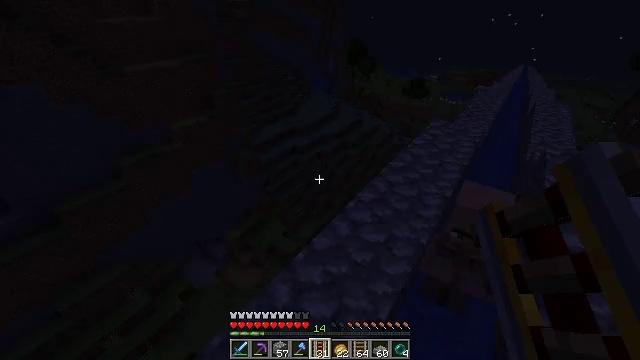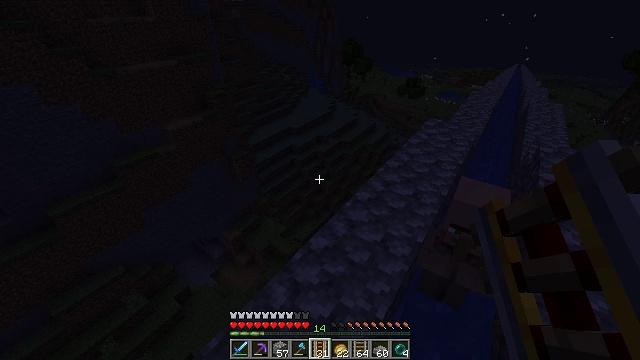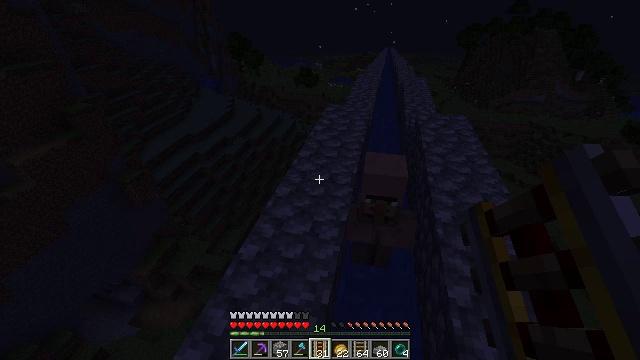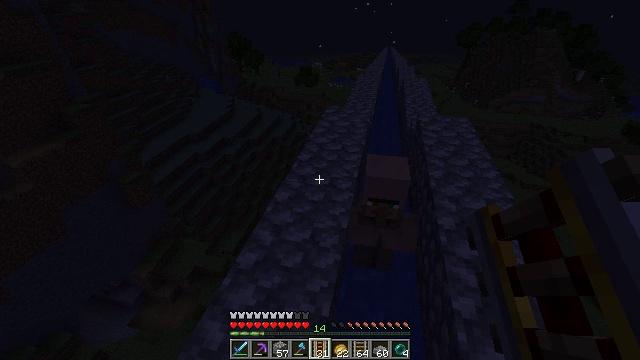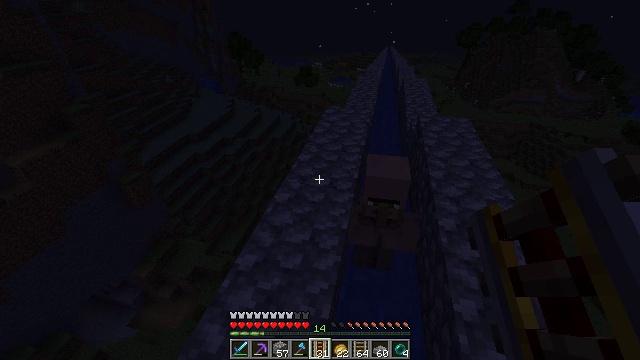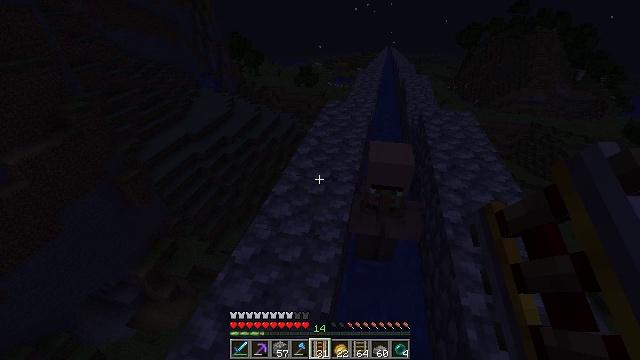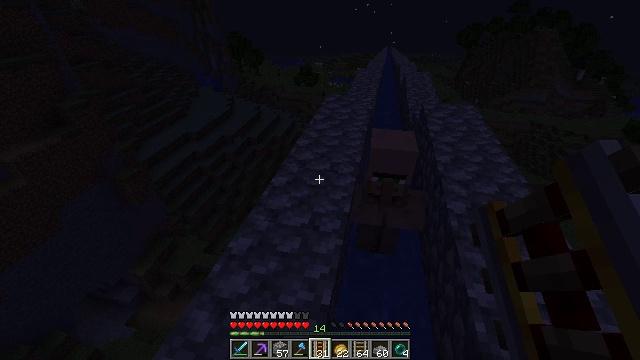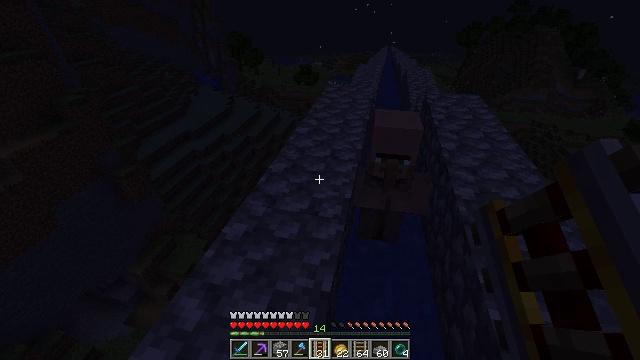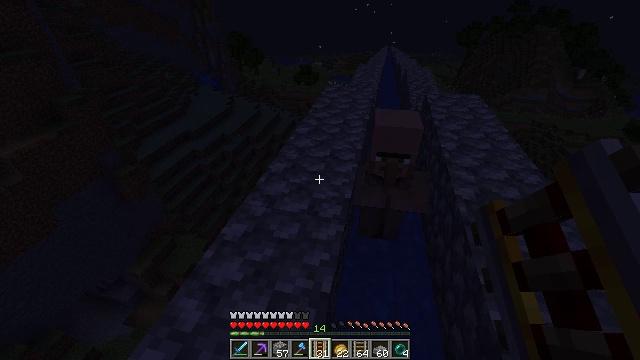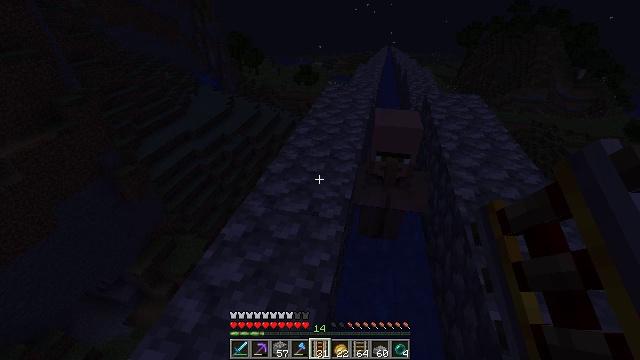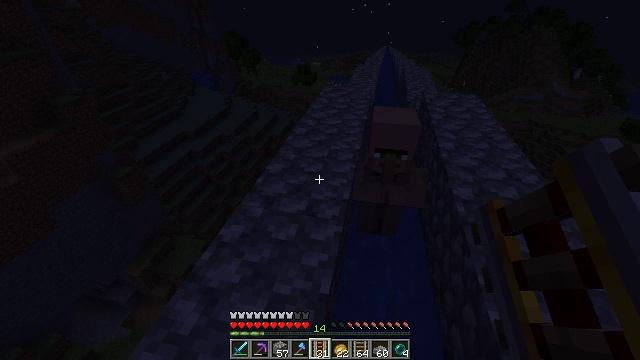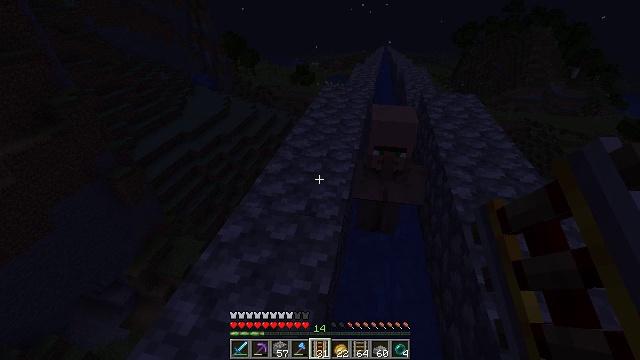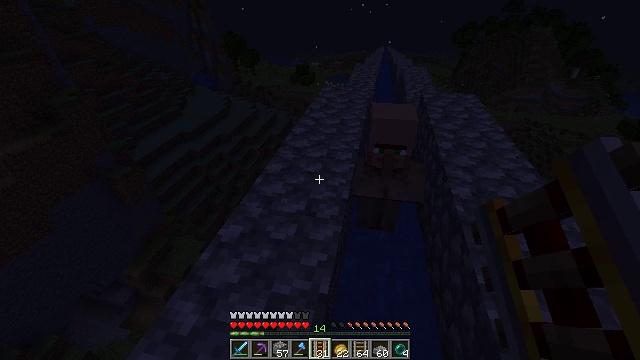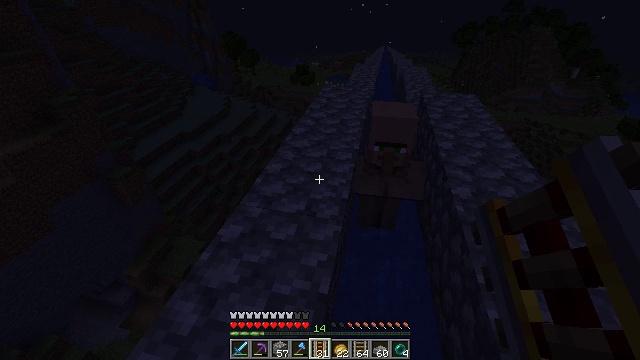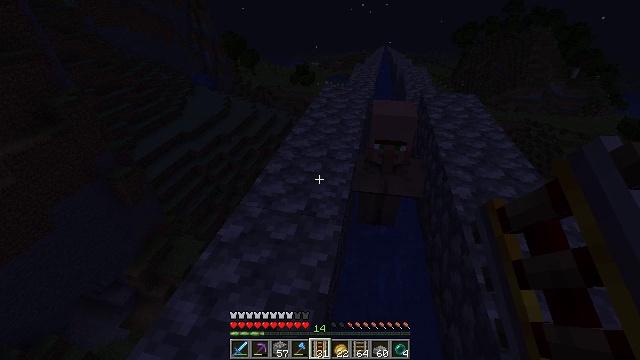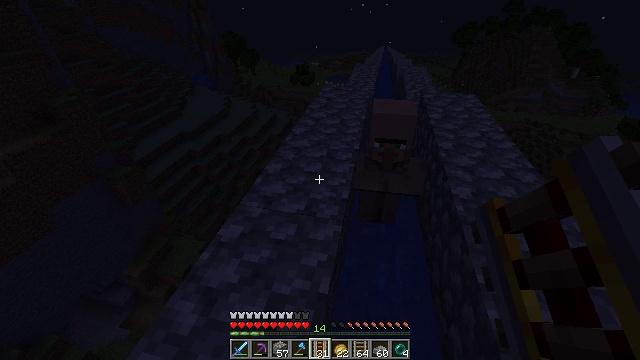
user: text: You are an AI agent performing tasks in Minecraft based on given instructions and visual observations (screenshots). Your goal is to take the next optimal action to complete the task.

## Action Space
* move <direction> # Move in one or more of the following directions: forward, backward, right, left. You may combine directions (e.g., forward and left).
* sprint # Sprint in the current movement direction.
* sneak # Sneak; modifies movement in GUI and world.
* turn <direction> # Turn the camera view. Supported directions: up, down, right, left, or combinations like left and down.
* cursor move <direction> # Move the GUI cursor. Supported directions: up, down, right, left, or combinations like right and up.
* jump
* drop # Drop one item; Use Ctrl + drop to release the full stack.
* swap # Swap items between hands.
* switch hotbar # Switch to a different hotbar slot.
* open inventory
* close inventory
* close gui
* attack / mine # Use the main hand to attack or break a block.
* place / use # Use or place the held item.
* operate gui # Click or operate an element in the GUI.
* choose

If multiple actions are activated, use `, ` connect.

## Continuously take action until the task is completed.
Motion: motion action
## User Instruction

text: Get dirt block.
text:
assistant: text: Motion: no_op
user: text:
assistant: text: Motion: move forward, turn right and down
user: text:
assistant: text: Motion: no_op
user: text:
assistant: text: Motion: no_op
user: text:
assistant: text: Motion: no_op
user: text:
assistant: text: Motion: no_op
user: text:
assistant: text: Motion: no_op
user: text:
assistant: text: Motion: no_op
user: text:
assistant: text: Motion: no_op
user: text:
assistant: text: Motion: no_op
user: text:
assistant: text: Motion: no_op
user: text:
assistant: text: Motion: no_op
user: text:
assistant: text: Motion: no_op
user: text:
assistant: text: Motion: no_op
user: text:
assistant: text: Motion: no_op
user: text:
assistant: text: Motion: move left
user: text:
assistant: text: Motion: move left
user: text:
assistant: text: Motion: move left, turn right
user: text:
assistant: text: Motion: turn right and up
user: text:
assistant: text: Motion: turn right and up
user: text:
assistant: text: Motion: turn right and up
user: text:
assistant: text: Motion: no_op
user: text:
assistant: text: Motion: no_op
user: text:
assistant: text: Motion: no_op
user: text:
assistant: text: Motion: no_op
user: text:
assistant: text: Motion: no_op
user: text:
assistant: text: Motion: no_op
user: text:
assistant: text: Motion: no_op
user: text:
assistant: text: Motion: no_op
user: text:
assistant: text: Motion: no_op